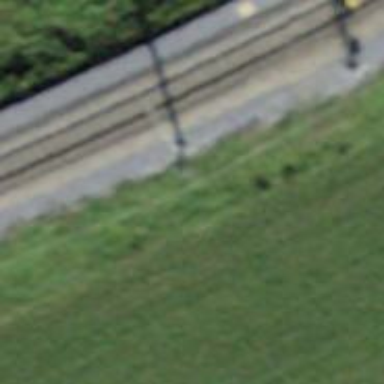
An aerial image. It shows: Power pole.